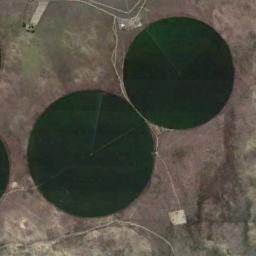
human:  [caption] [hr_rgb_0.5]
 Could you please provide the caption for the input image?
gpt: Two circle farmland are in the bare land .

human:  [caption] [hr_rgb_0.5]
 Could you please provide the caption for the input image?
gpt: The round farmland is large .

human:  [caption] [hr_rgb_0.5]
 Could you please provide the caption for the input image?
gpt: Two green circular farmland .

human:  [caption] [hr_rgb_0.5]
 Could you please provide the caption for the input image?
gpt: Two dark green circular farmlands with different radii are on the wasteland .

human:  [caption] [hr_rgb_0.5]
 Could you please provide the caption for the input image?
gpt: There are two circular farmlands of different sizes next to each other .